Interaction volume radius: 10 \u00c5
Interaction volume height: 10 \u00c5
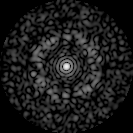
Disorder parameter: 0.8462